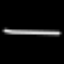
Label: line